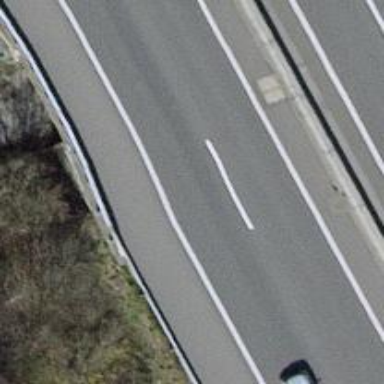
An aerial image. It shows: Motorway bridge.